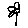
Label: flower